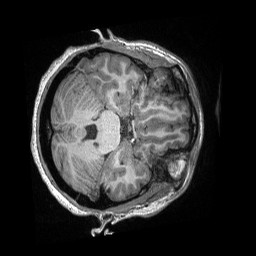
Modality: T1w
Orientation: axial
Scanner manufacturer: siemens
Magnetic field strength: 3 T
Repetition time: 2.3 s
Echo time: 0.00308 s